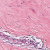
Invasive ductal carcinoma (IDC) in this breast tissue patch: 0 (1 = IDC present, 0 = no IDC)